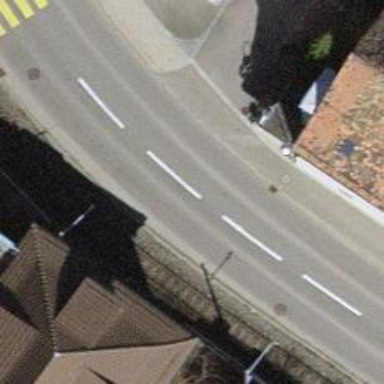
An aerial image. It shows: Secondary road with asphalt surface.